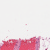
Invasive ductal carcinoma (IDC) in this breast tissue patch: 0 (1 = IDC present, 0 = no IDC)